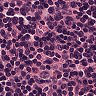
Metastatic tissue present: no